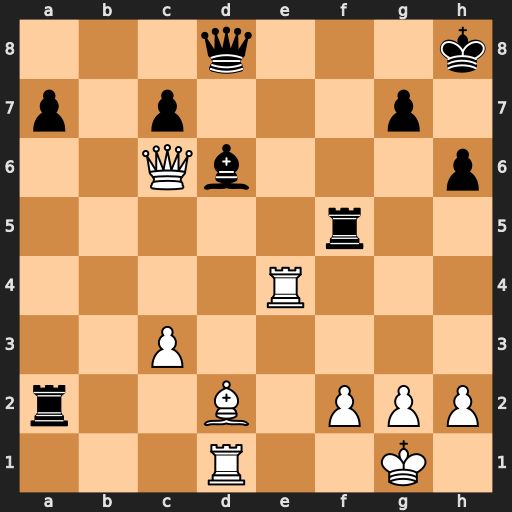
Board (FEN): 3q3k/p1p3p1/2Qb3p/5r2/4R3/2P5/r2B1PPP/3R2K1
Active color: w
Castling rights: -
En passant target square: -
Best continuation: Re8+ Rf8 Rxd8